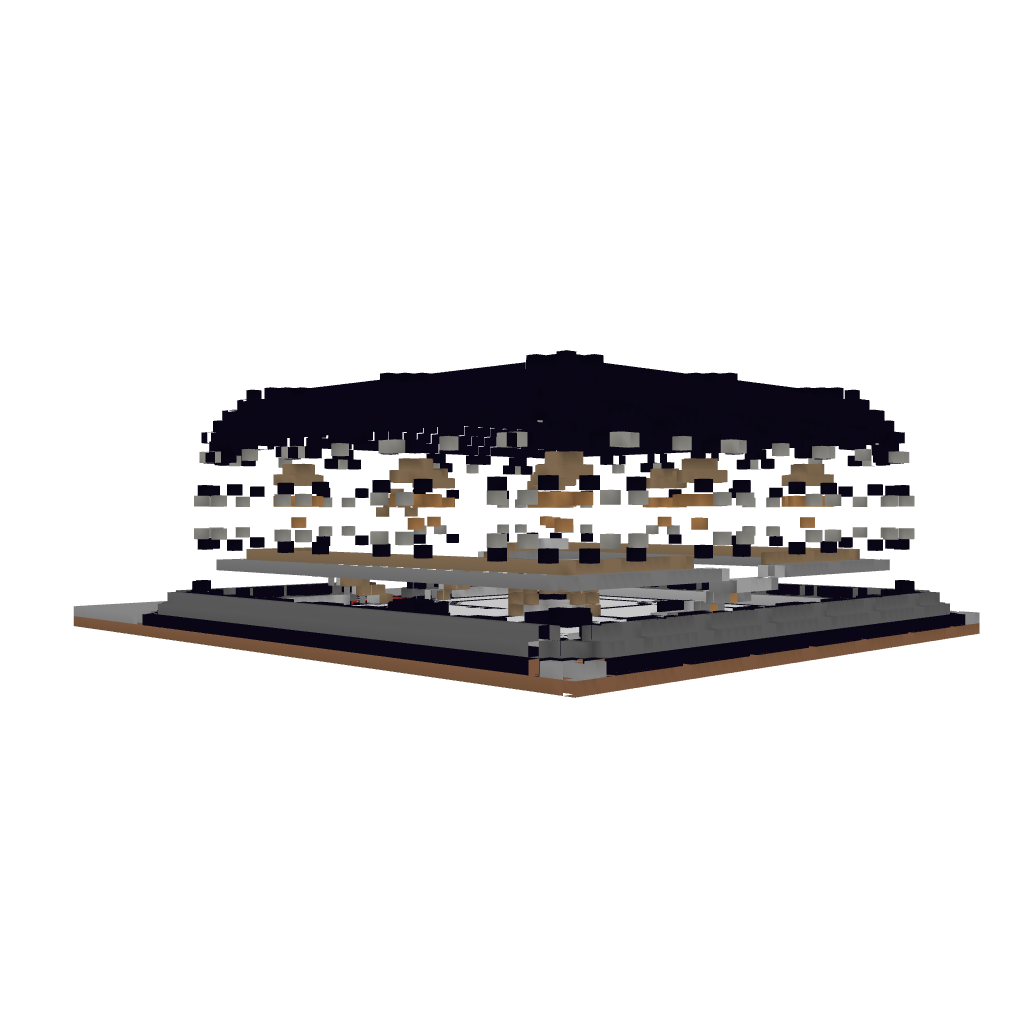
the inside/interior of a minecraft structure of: Meeting Hall